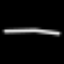
Label: line